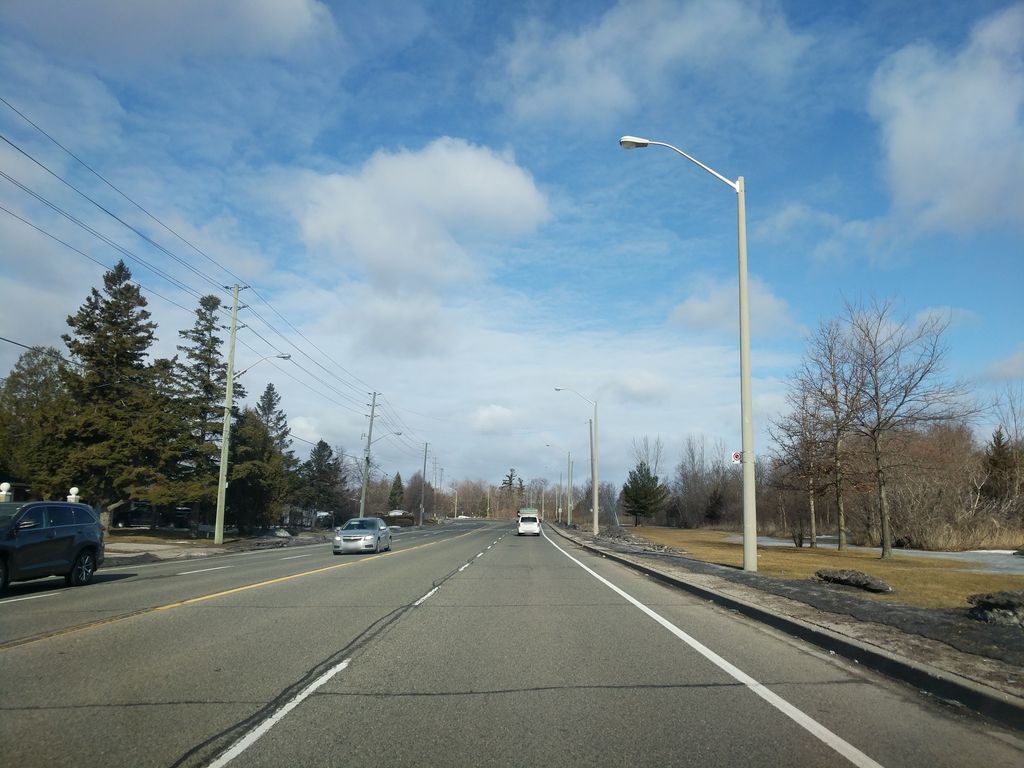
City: toronto